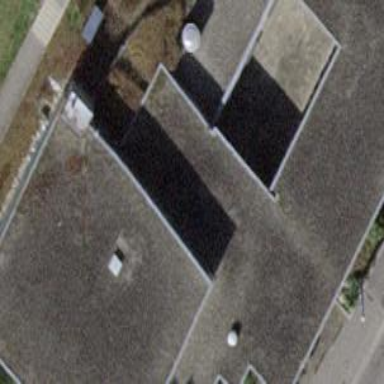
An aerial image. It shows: School building.